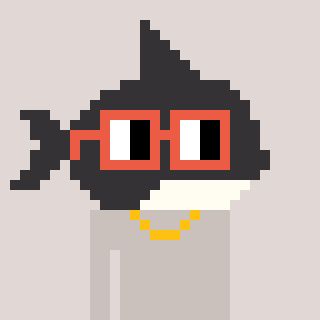
a pixel art character with square orange glasses, a orca-shaped head and a foggrey-colored body on a warm background